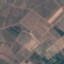
Land use / land cover: PermanentCrop